Question: I am trying to remove the white background on my png picture I get from a code I created. This is the picture I get:

I want to make the white background transparent, because I have several of those images that I want to combine using imfuse.
What I do is this (my picture is called 'A1.png'):
'''
A1=imread('A1.png');
D=zeros(size(A1));
D(A1==255) =1;
imwrite(A1,'A11.png','alpha',D);
'''
However I get an error like this
Error using writepng>parseInputs
(line 349)
The value of 'alpha' is invalid.
Expected input to be of size 829x600
when it is actually size 829x600x3.
829x600x3 uint8 is the size of A1. I understand I need to get rid of the x3 thing. But i don't know if it's when I save the pic or earlier in my code.
What do you guys think?
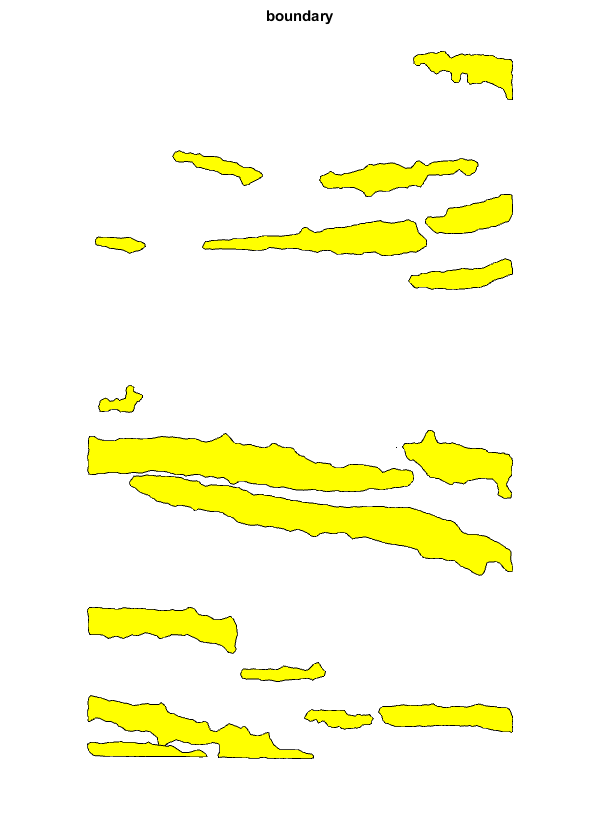
Answer: You need simply create 'D' with one less dimension. Here is the code
'''
D = zeros( size(A(:,:,1)) );
D( all( A==255, 3 ) ) = 1;
imwrite(A,'A11.png','alpha',D);
'''